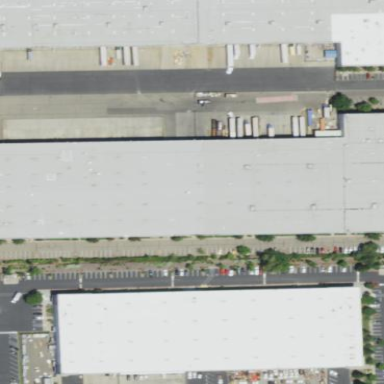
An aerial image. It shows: Industrial building.